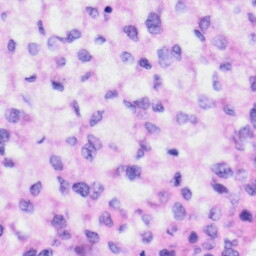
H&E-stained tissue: Liver